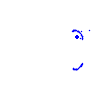
Particle: kaon